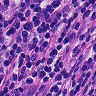
Metastatic tissue present: no